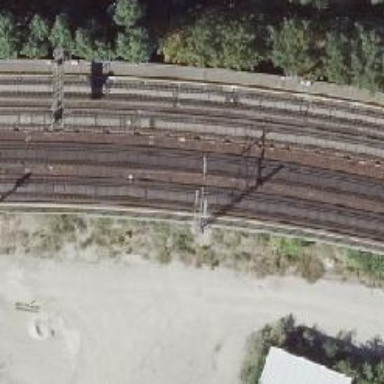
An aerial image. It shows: Viaduct railway bridge with electrified contact lines. The railway uses ballastless track technology.